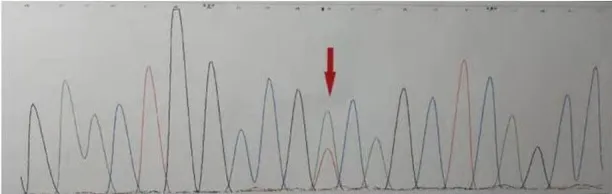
(b) The DNA sequencing profile shows the c.2153A>T (p. Asp718Val) mutation in KCNT1.
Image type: electrography (ekg)